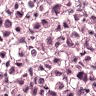
Metastatic tissue present: yes